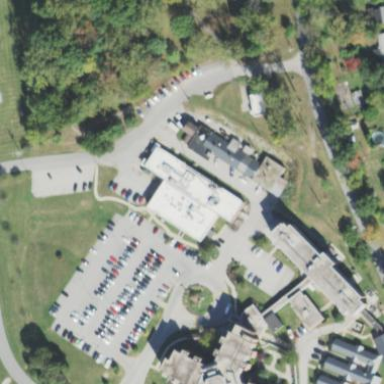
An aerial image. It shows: Nursing home building.